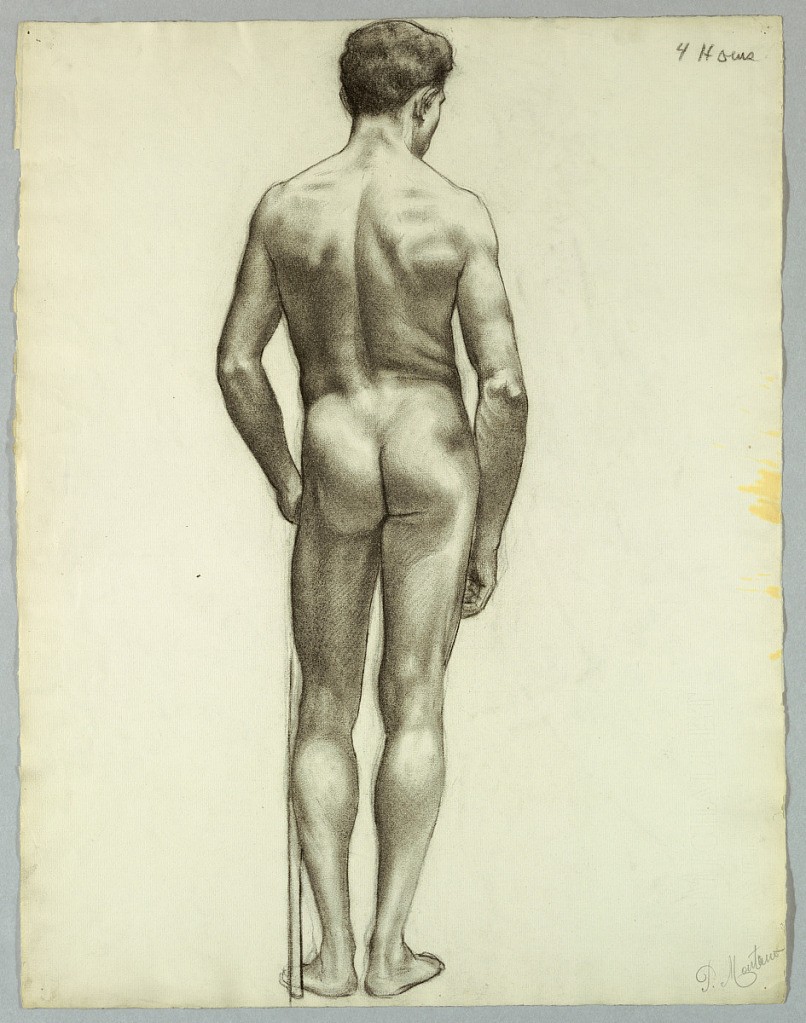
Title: Standing male nude seen from the back
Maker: Pietro Montana, b. 1890
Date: ca. 1910
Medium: Charcoal on white paper.
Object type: Drawing
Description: Vertical rectangle. The model restes his left hand on a staff, the upper part of which is not visible. Inscribed (in charcoal), upper right: "4 hours" and signed, lower right: "P. Montana".